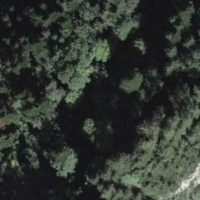
EUNIS habitat code: 44
Species observed at this site:
Salvia glutinosa